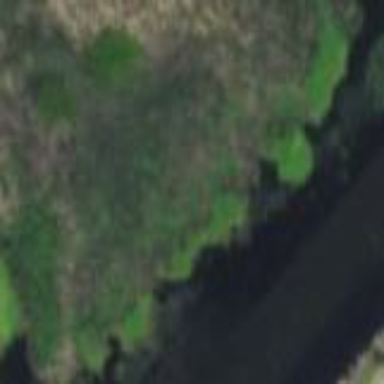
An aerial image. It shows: Marshy wetland area.